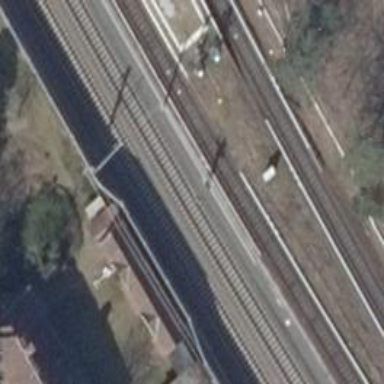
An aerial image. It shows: Railway signal.